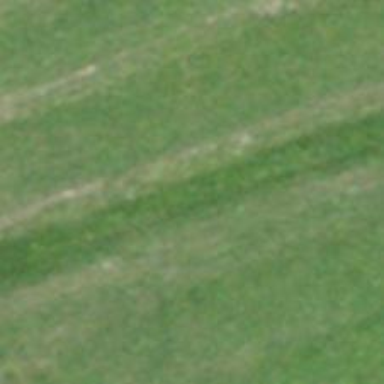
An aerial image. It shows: Track with very rough surface.